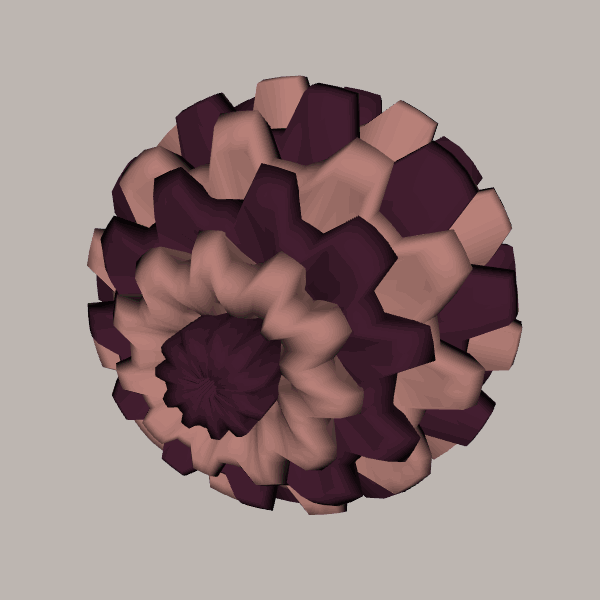
Background: light